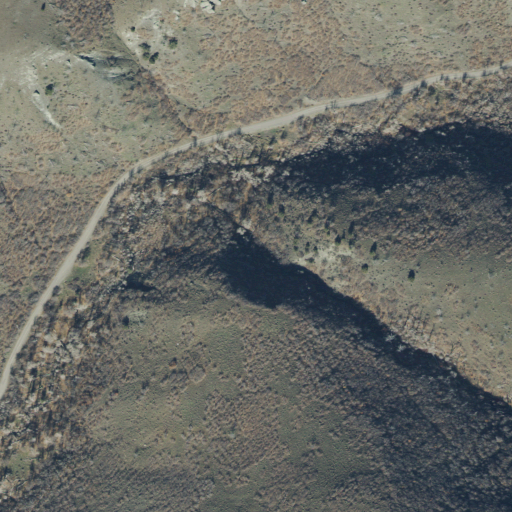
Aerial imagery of valley in Utah named Spring Hollow containing shrub, deciduous forest, open development, low intensity development, grassland, and evergreen forest